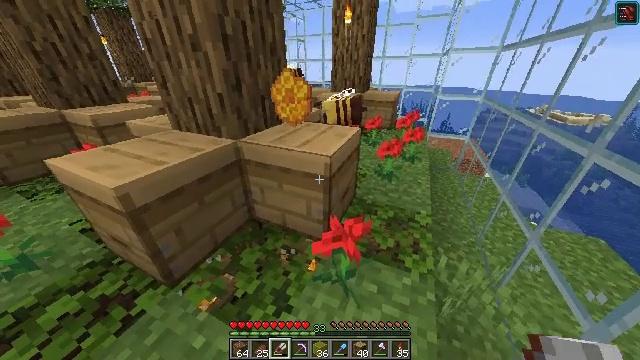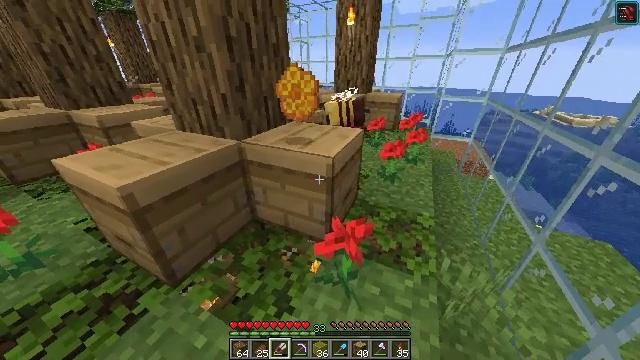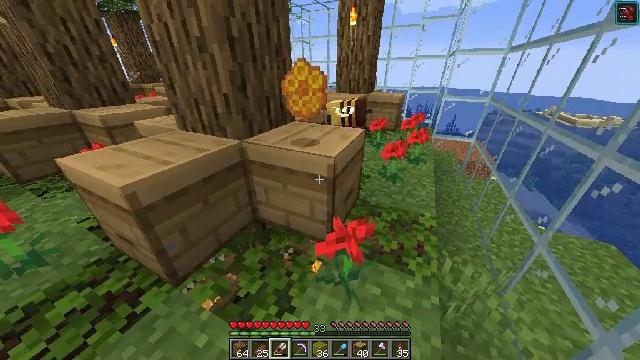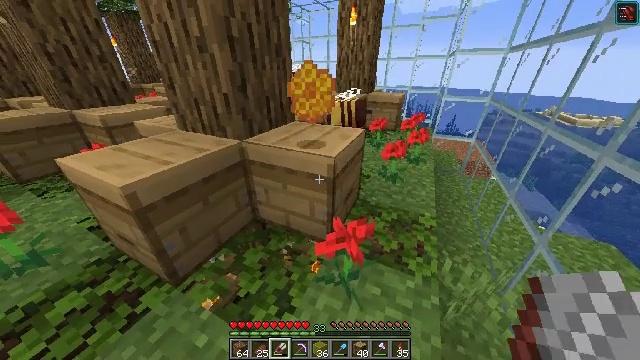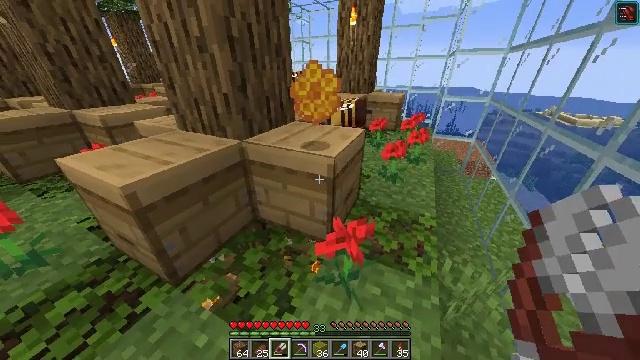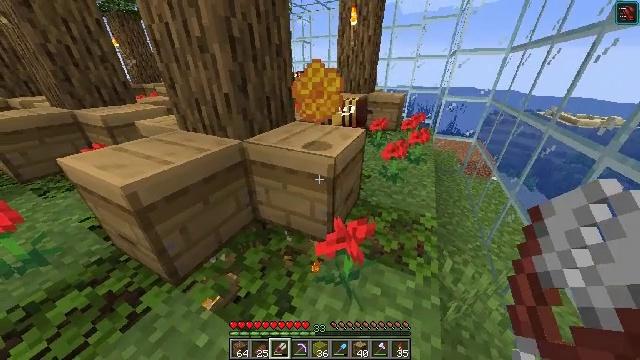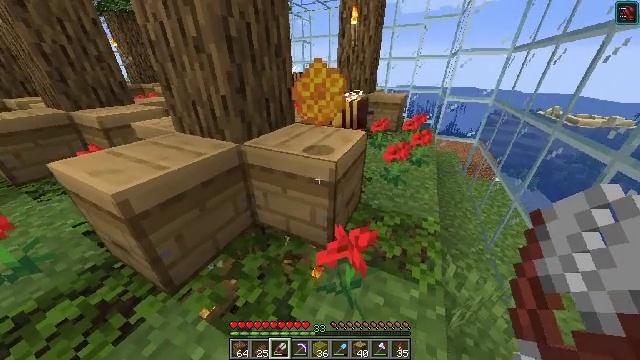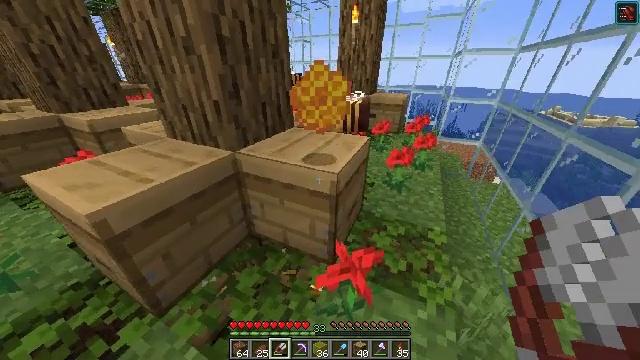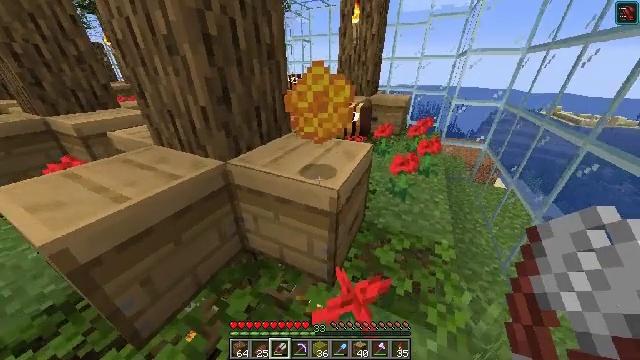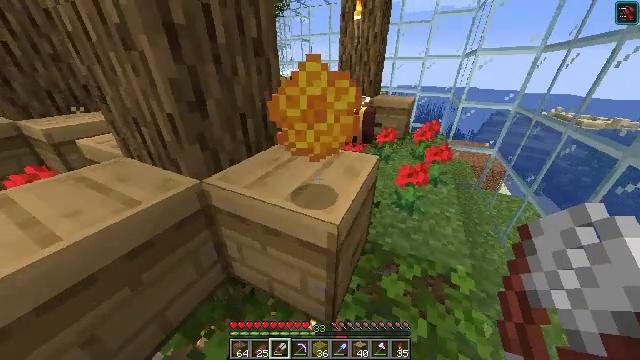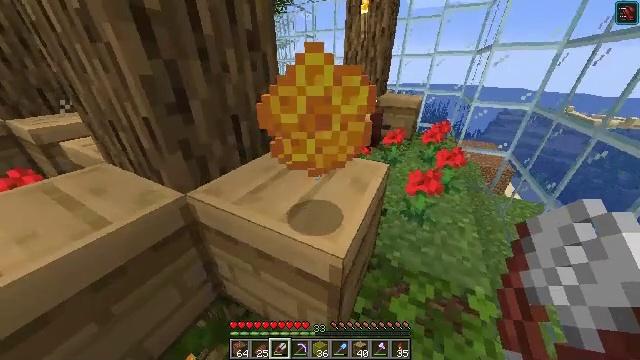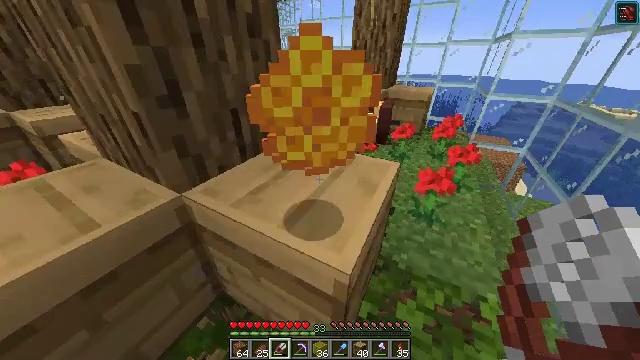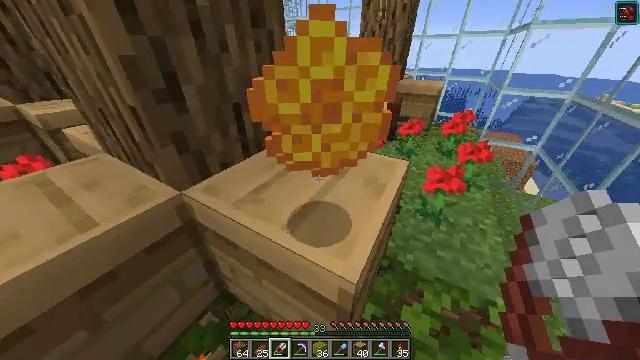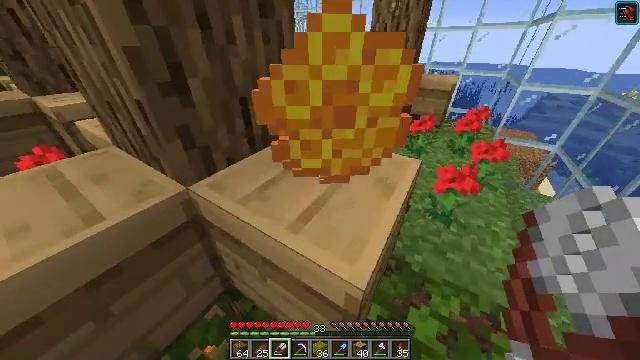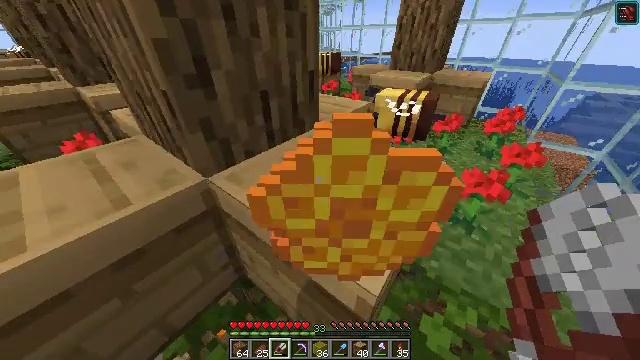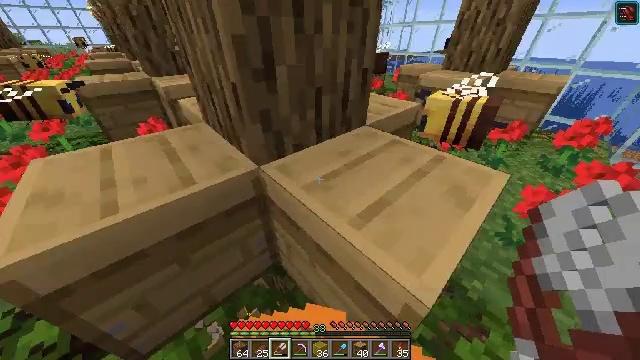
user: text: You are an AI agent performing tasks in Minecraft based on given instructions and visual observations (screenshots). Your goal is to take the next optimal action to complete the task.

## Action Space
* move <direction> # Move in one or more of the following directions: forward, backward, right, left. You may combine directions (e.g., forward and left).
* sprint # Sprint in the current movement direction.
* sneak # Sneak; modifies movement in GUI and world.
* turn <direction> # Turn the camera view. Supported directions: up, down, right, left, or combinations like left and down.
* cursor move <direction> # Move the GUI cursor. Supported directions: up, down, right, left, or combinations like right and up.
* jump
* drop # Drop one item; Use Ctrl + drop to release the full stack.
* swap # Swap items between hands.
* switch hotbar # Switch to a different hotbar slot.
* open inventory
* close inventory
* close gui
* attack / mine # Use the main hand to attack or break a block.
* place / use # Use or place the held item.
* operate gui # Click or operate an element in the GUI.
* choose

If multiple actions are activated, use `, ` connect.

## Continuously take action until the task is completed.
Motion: motion action
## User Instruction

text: Interact with the crafting table to make a honeycomb block from honeycombs.
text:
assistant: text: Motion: attack / mine
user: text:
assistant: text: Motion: attack / mine
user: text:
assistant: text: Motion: attack / mine
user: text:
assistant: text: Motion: attack / mine
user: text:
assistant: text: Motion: attack / mine
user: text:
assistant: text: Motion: move forward, attack / mine
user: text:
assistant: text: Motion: move forward, attack / mine
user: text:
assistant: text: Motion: move forward, attack / mine
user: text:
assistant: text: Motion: move forward, attack / mine
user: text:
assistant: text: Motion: turn left, attack / mine
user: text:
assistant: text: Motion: turn left and down, attack / mine
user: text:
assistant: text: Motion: turn left and down, attack / mine
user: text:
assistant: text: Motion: turn left and down, attack / mine
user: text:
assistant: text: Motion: turn left and down, attack / mine
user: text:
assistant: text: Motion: move left, turn left, attack / mine
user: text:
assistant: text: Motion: move left, turn left, attack / mine
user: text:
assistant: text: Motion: move left, turn left and up, attack / mine
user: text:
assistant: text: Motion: move left, turn left, attack / mine
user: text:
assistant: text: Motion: move forward and move left, attack / mine
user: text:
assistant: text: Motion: move forward and move left, attack / mine
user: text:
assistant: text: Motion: move forward and move left, turn up, attack / mine
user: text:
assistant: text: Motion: move forward, turn right and up, attack / mine
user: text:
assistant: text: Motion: move forward, turn right and up, attack / mine
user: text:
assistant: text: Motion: move forward, attack / mine
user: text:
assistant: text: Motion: move forward, attack / mine
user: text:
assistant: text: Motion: move forward, attack / mine
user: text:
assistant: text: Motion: move forward, attack / mine
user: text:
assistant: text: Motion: move forward, attack / mine
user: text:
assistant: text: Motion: move forward, attack / mine
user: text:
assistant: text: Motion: attack / mine